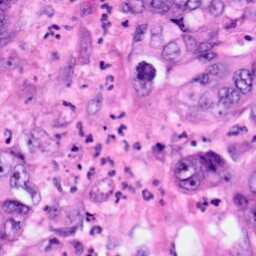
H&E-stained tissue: Pancreatic